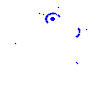
Particle: proton